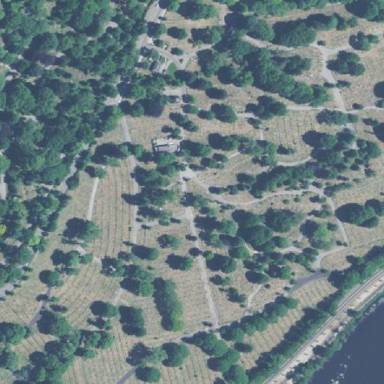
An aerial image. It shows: Cemetery with historical significance.